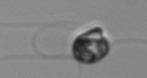
Label: flagellate_morphotype1